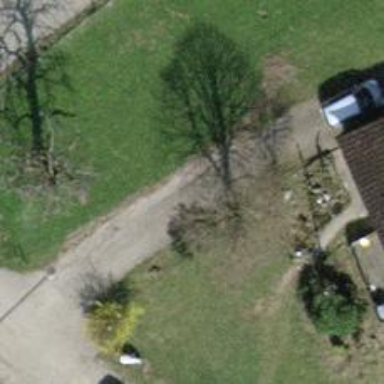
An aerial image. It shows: Driveway leading to service road.